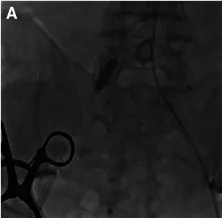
TAVR process. After the 4.0 mm x 20 mm peripheral balloon was sent to the stenosis site of the external-internal iliac artery bifurcation through a 20Fr hydrophilic-coated guiding sheath, balloon angioplasty was performed with 6 atm to dilate the lesion vessel (A).
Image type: radiology (x_ray)